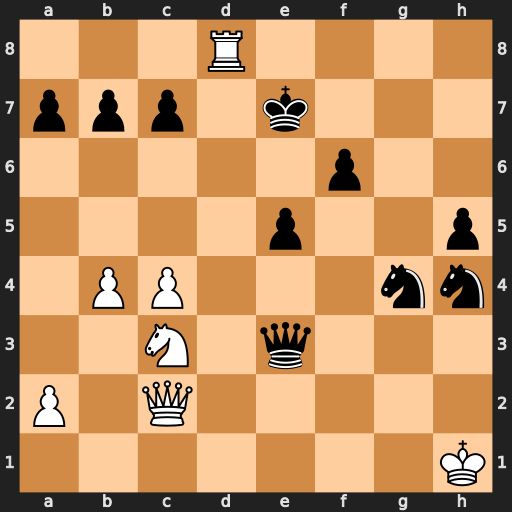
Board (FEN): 3R4/ppp1k3/5p2/4p2p/1PP3nn/2N1q3/P1Q5/7K
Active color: w
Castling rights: -
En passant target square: -
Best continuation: Nd5+ Kxd8 Nxe3